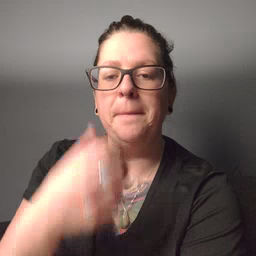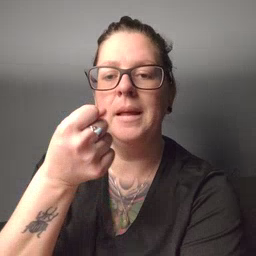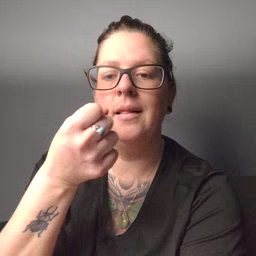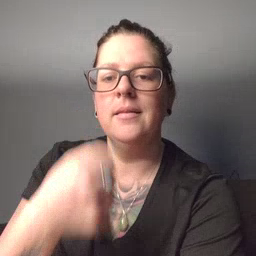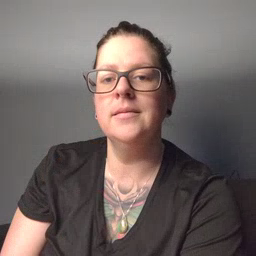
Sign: milk